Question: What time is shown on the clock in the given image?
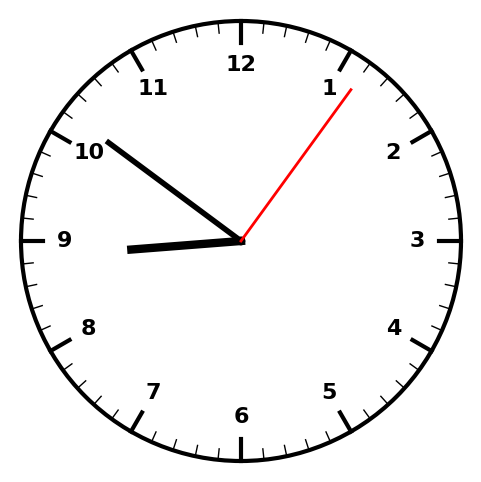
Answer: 08:51:06